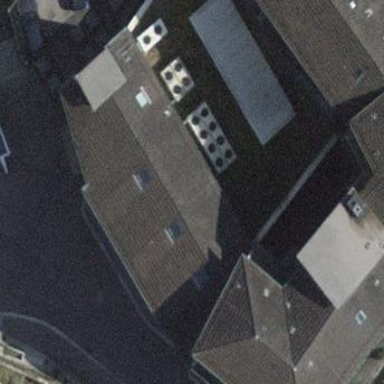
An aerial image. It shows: Skillion-roofed apartments building.